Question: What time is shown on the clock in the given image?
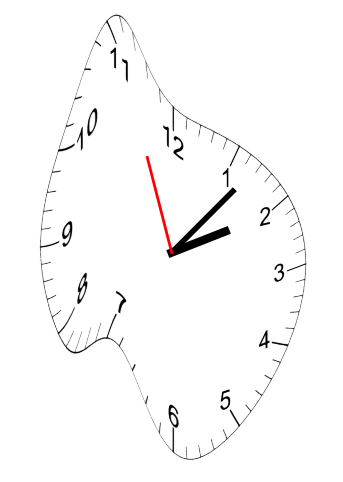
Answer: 02:06:56